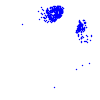
Particle: electron